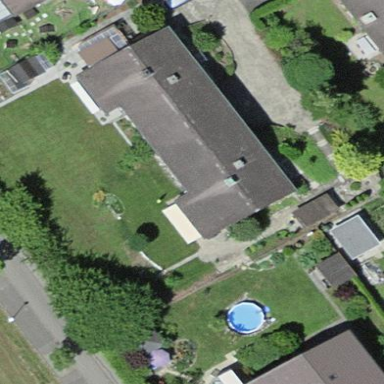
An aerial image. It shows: Terrace building.